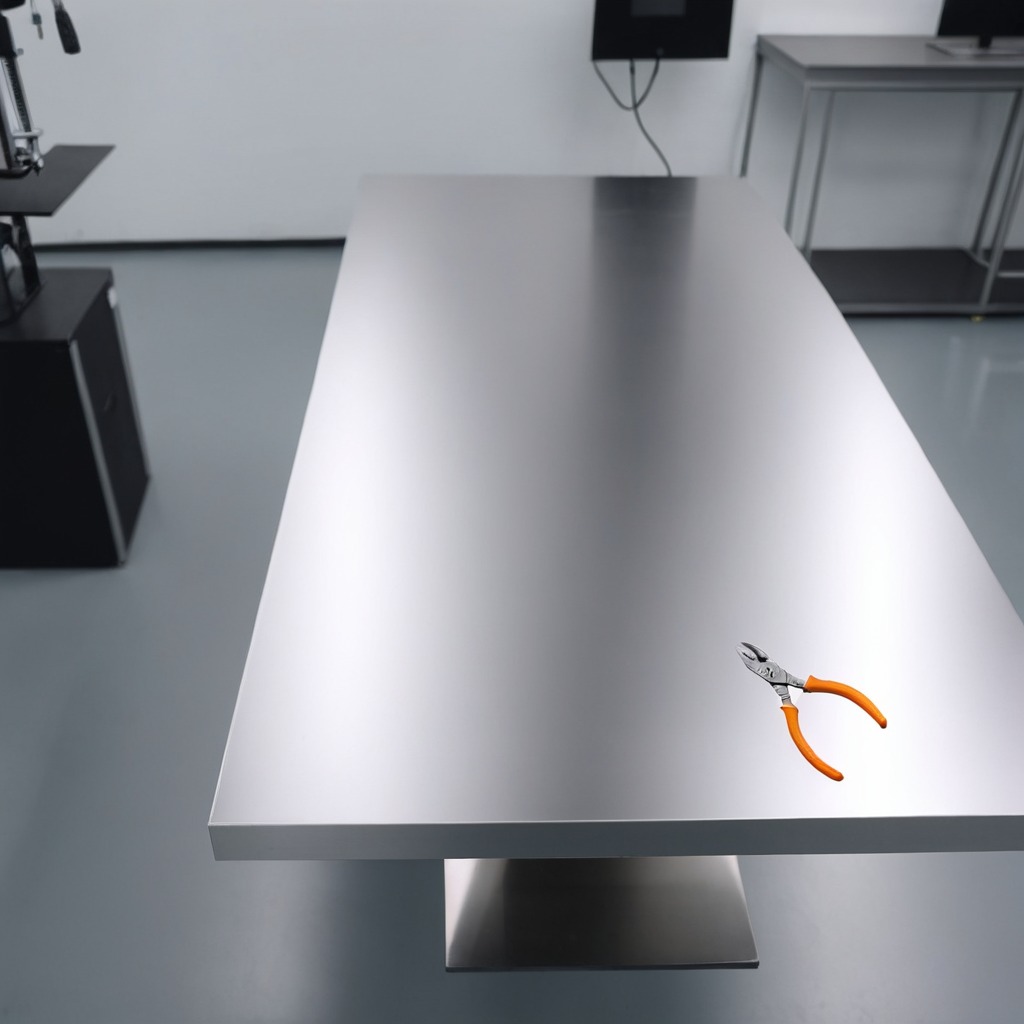
A plier is lying on the stainless steel table in a high-end prototyping lab.